Aerial crown-view tile of a tropical tree (Barro Colorado Island, Panama), acquired 20250217:
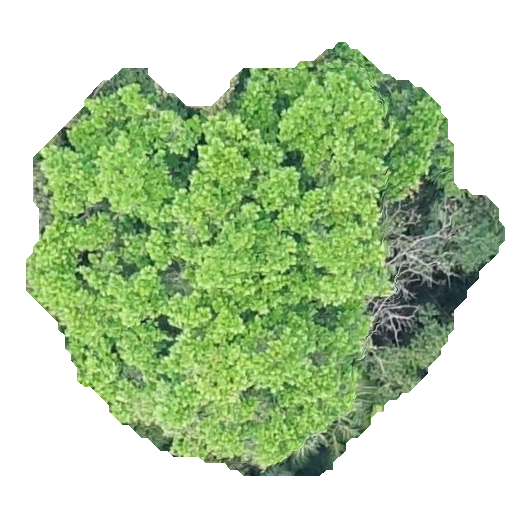
Species: Anacardium excelsum
GBIF accepted scientific name: Anacardium excelsum
Crown area: 212.989 m²